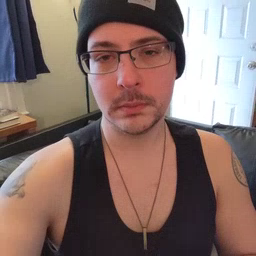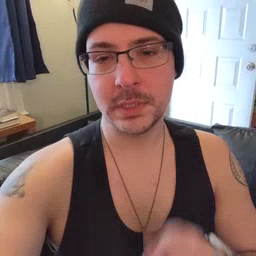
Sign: TV